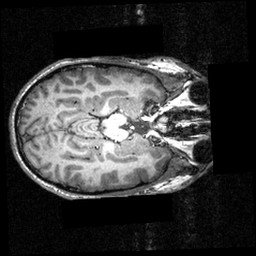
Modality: T1w
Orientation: axial
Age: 22
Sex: male
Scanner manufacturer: siemens
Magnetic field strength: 3.951 T
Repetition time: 1.5 s
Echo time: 0.00335 s